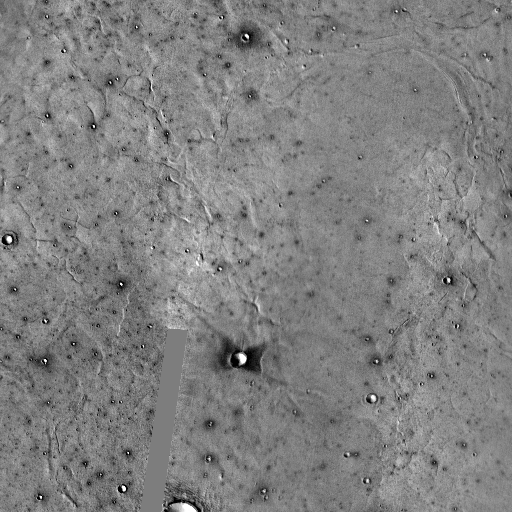
Crater classes present: Background, Other